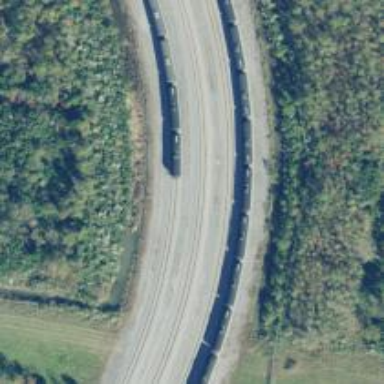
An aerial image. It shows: Rail spur service.